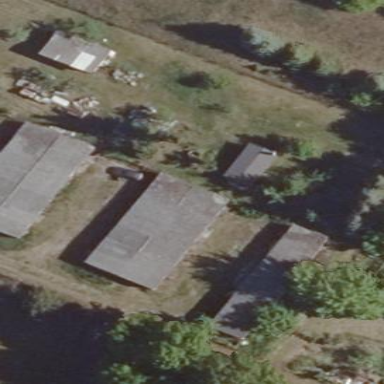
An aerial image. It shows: Group of garages.